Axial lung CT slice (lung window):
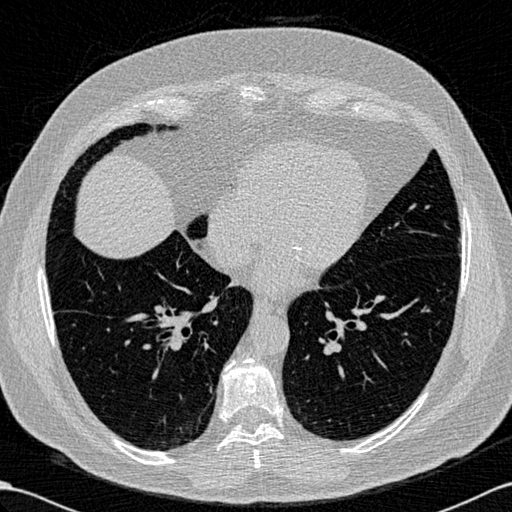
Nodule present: no